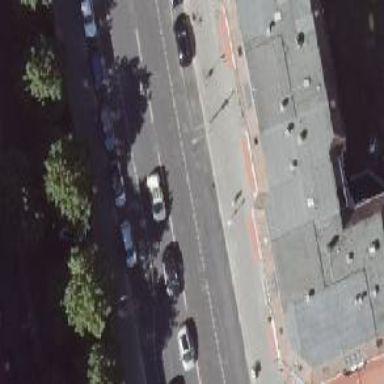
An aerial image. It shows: Secondary road with asphalt surface and lanes designated for both cycling and parking on the right side.